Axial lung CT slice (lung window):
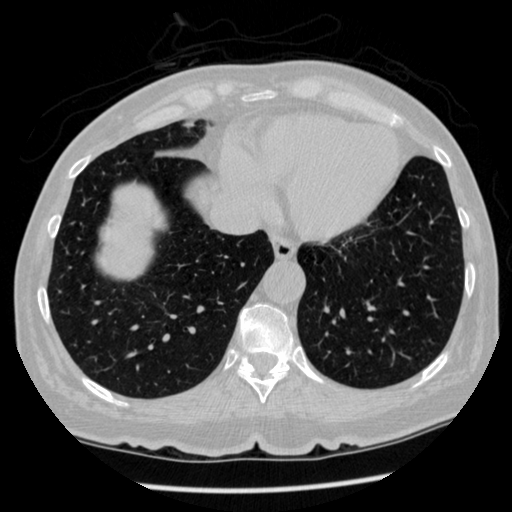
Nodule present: no